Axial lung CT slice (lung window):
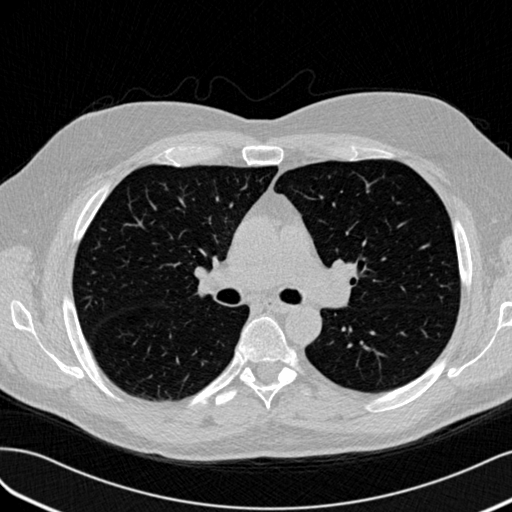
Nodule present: no